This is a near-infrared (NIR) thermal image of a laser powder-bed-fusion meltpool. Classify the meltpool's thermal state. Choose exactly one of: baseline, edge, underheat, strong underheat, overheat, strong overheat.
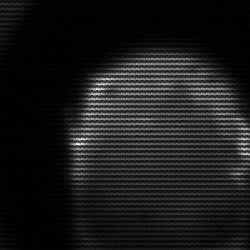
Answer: edge